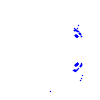
Particle: electron